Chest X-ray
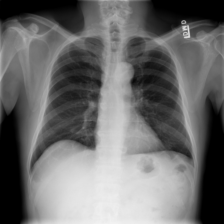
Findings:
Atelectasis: negative
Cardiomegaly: negative
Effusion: negative
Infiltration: negative
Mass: negative
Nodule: negative
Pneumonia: negative
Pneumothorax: negative
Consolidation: negative
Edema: negative
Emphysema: negative
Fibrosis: negative
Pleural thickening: negative
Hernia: negative